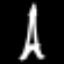
Label: The Eiffel Tower